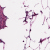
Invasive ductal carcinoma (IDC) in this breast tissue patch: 0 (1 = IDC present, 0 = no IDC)